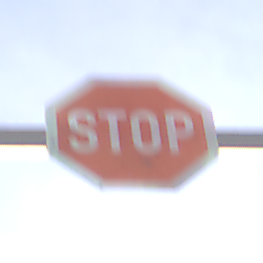
Verkehrszeichen: Stop
Umgebung: Outdoor, Nature
Tageszeit: MorningAfternoon
Wetter: PartlyCloudy
Licht: Natural
Jahreszeit: NotSpecified
Kontrast: HighContrast